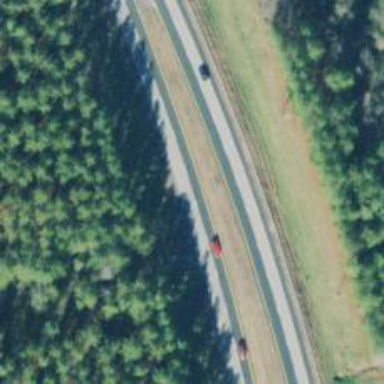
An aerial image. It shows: Asphalt trunk highway.